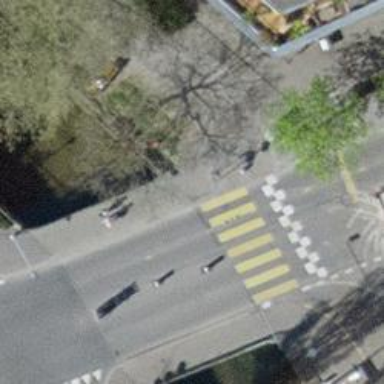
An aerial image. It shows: Bollard.